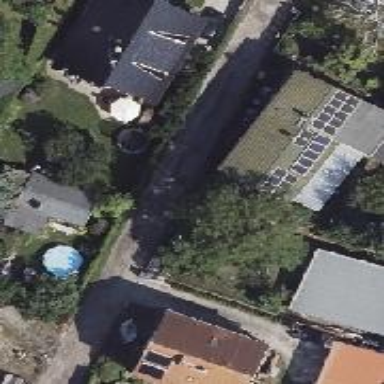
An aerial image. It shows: Detached building with saltbox roof shape.